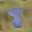
Label: 8